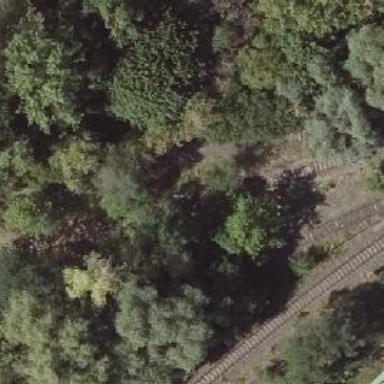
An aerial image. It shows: Disused spur railway line with industrial historical significance.